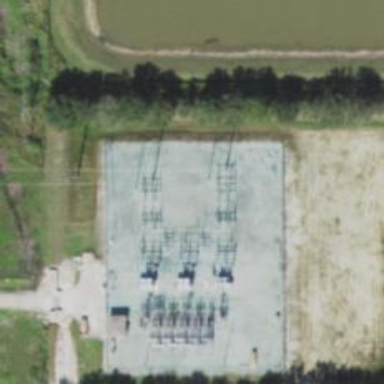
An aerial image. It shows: Switch used for power control.